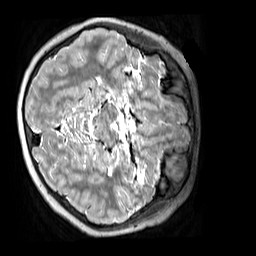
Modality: T2w
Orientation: axial
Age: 9
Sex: male
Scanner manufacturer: siemens
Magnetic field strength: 3 T
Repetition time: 3.2 s
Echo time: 0.408 s